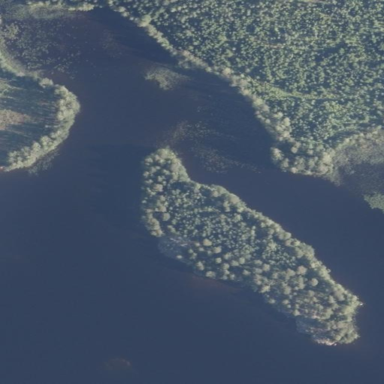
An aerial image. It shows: Islet covered with woodland.